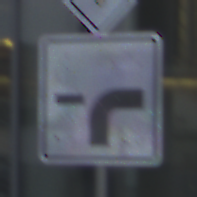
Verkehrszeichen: VerlaufVorfahrtsstrasse9
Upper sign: Vorfahrtsstrasse
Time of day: SunriseSunset
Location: Outdoor (Urban)
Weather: PartlyCloudy
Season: NotSpecified
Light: Natural